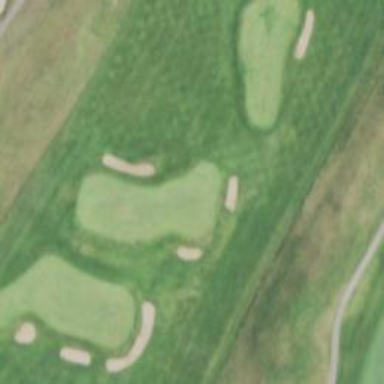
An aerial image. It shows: Driving range for golf on grass.